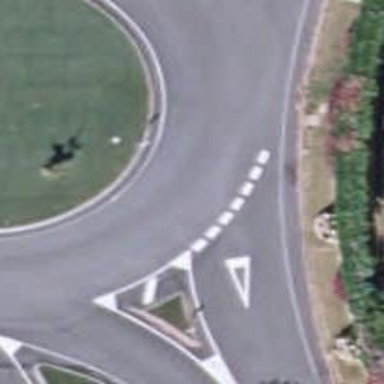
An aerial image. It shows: Roundabout on residential road.